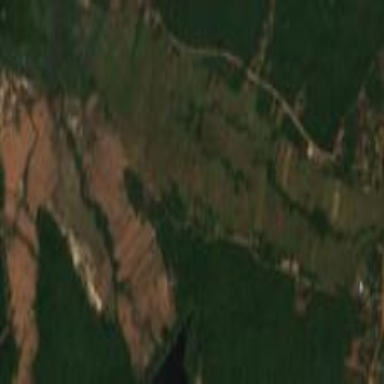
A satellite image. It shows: Farmland with rice crops.